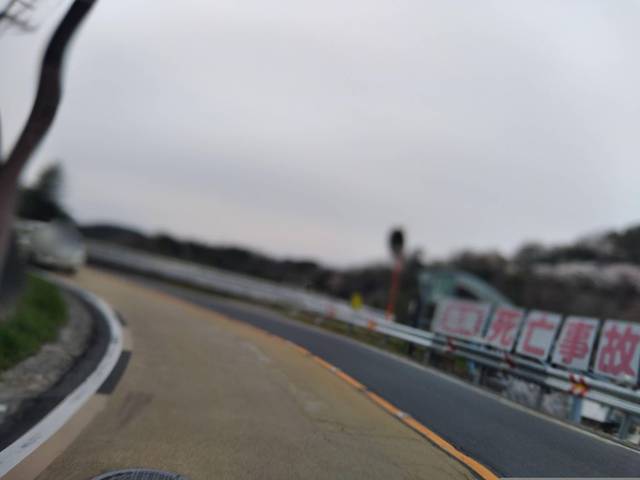
Region: Japan
Coordinates: 34.88, 135.828